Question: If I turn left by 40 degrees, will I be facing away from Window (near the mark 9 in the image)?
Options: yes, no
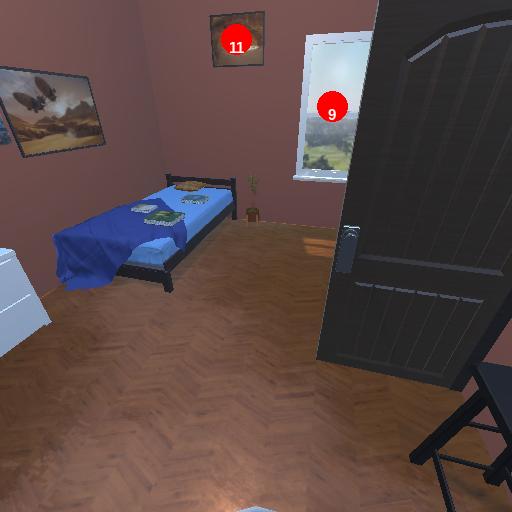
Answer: yes